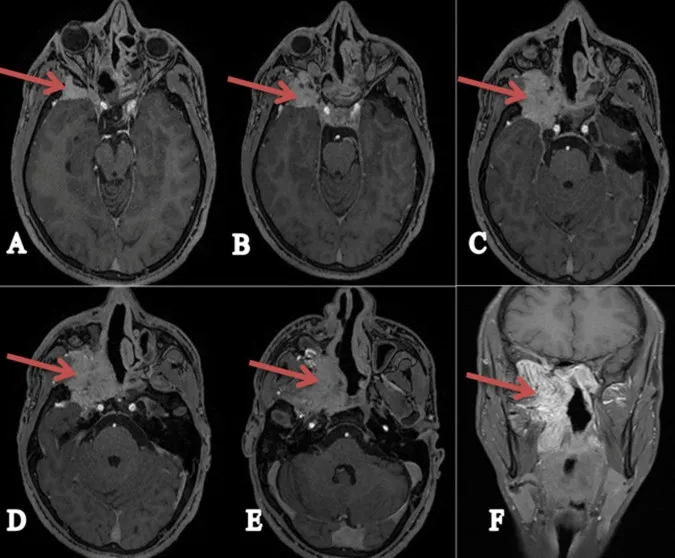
MRI sections in the axial (A+B+C+D+E) + coronal (F) plane sequences T1 with gadolinium injection showing the tumour process on the right side (pterygo-palatine angiofibroma), as shown by the brown arrows.
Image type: radiology (mri)